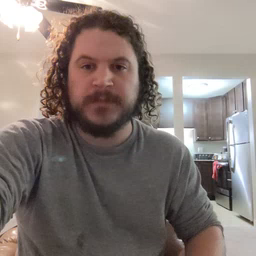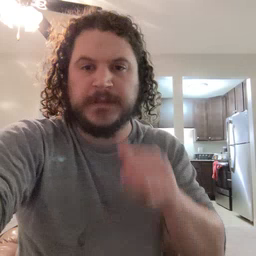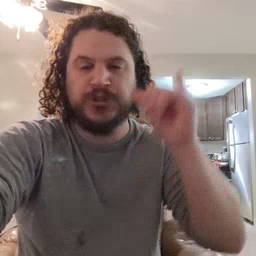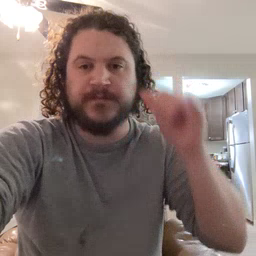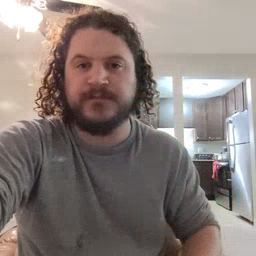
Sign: yesterday